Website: crate-barrel
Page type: billing-address
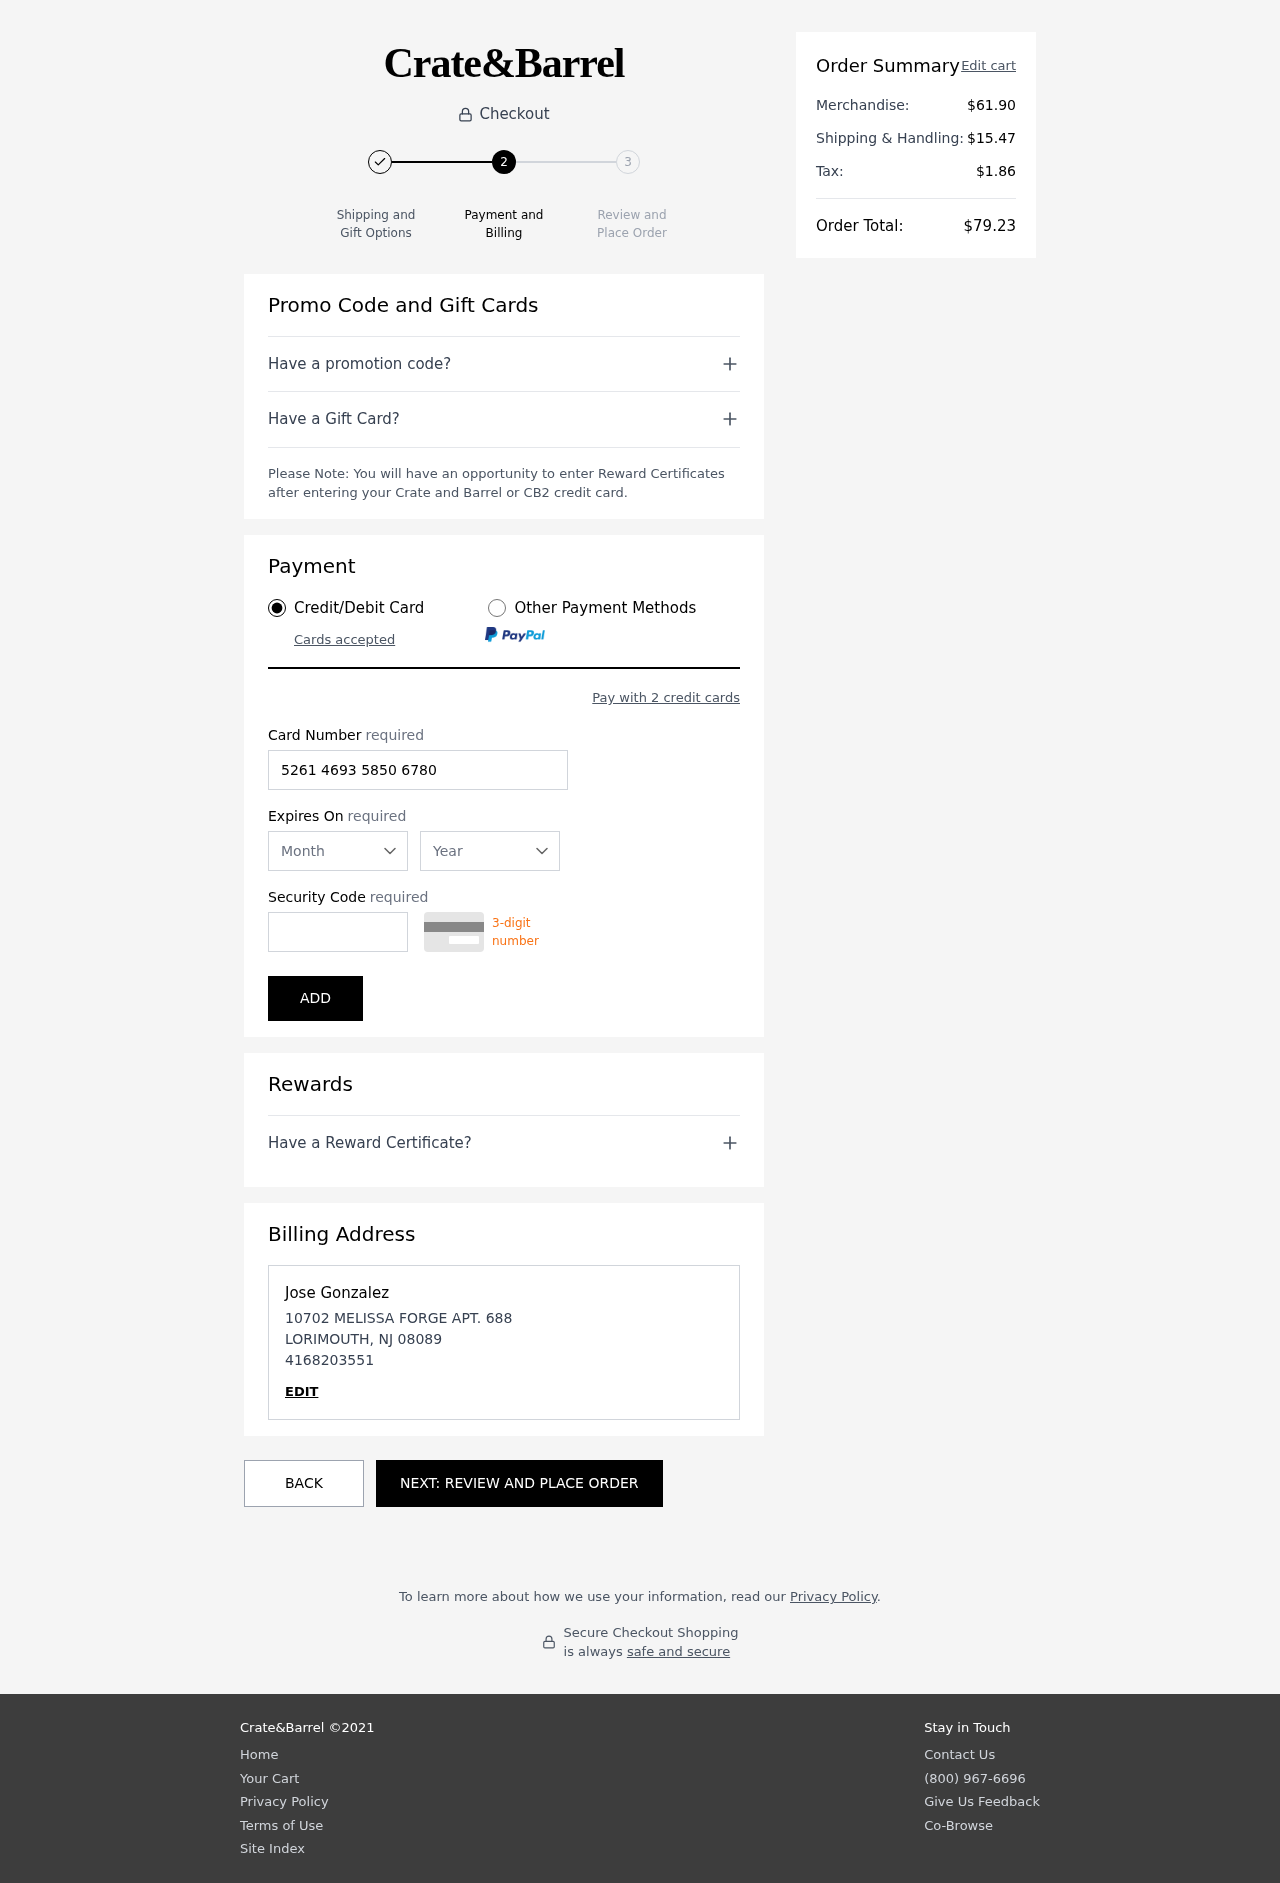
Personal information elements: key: PII_CARD_CVV
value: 626
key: PII_CARD_EXPIRY_MONTH
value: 08
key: PII_CARD_EXPIRY_YEAR
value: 29
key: PII_CARD_NUMBER
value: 5261 4693 5850 6780
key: PII_CITY
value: LORIMOUTH
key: PII_FULLNAME
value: Jose Gonzalez
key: PII_PHONE
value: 4168203551
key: PII_POSTCODE
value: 08089
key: PII_STATE_ABBR
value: NJ
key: PII_STREET
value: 10702 MELISSA FORGE APT. 688
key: PII_FIRSTNAME
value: Jose
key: PII_LASTNAME
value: Gonzalez
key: PII_PHONE_LINE
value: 3551
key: PII_PHONE_SUFFIX
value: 3551
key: PII_POSTCODE_FULL
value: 08089
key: PII_PHONE2
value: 4168203551
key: PII_PHONE3
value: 4168203551
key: PII_FULLNAME2
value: Jose Gonzalez
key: PII_FULLNAME3
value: Jose Gonzalez
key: PII_FIRSTNAME2
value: Jose
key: PII_FIRSTNAME3
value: Jose
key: PII_LASTNAME2
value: Gonzalez
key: PII_LASTNAME3
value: Gonzalez
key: PII_FIRSTNAME_DERIVED
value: Jose
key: PII_LASTNAME_DERIVED
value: Gonzalez
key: PII_PHONE_NUMERIC
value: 4168203551
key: PII_PHONE_LINE_NUMERIC
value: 3551
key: PII_PHONE_SUFFIX_NUMERIC
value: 3551
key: PII_POSTCODE_NUMERIC
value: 8089
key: PII_PHONE2_NUMERIC
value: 4168203551
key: PII_PHONE3_NUMERIC
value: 4168203551
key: PII_FULLNAME_DERIVED
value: Jose Gonzalez
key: PII_NAME_FULL_DERIVED
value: Jose Gonzalez
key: PII_PHONE_DIGITS
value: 4168203551
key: PII_PHONE_LAST4
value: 3551
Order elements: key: ORDER_SUBTOTAL
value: $61.90
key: ORDER_SHIPPING_COST
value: $15.47
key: ORDER_TAX
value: $1.86
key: ORDER_TOTAL
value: $79.23